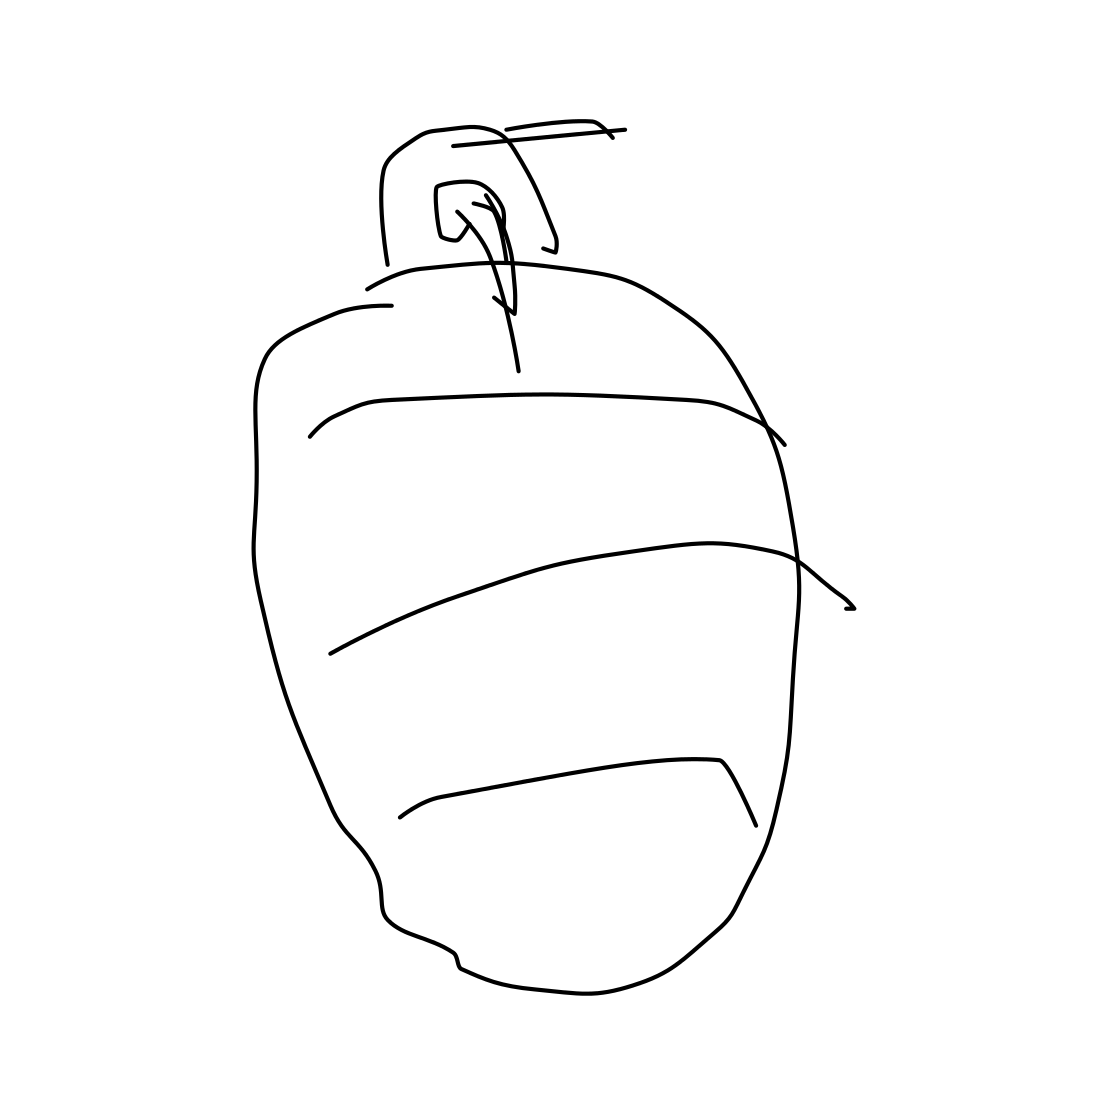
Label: grenade